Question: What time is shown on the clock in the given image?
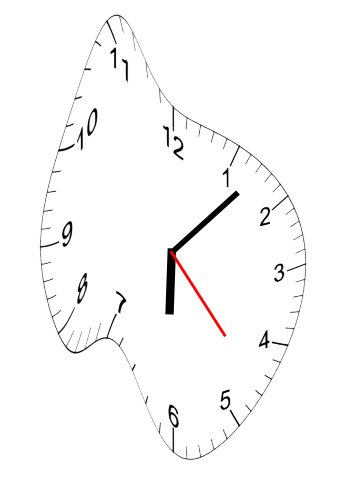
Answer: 06:07:23